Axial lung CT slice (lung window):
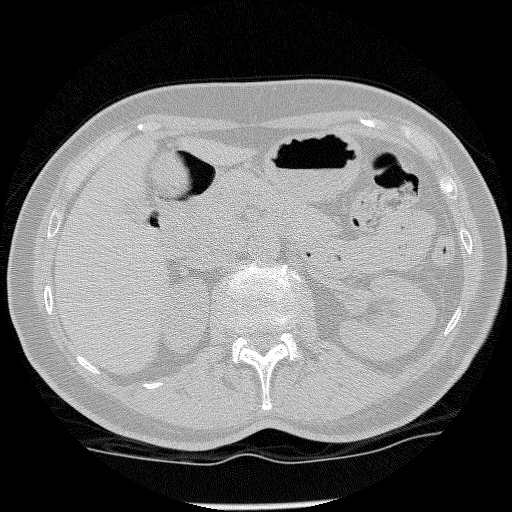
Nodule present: no